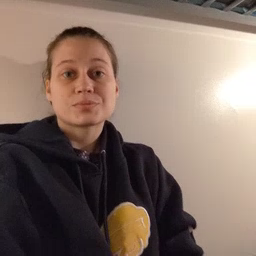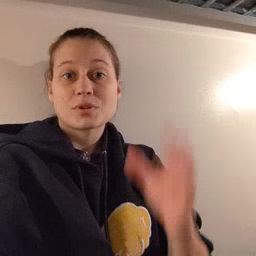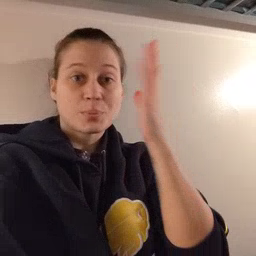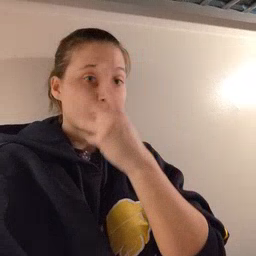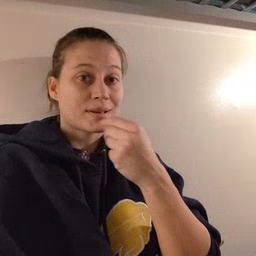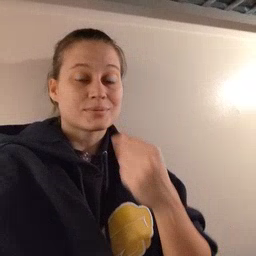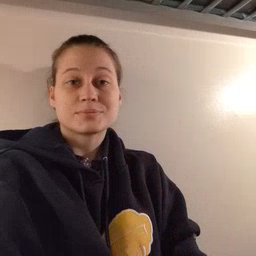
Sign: pretty